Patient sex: F
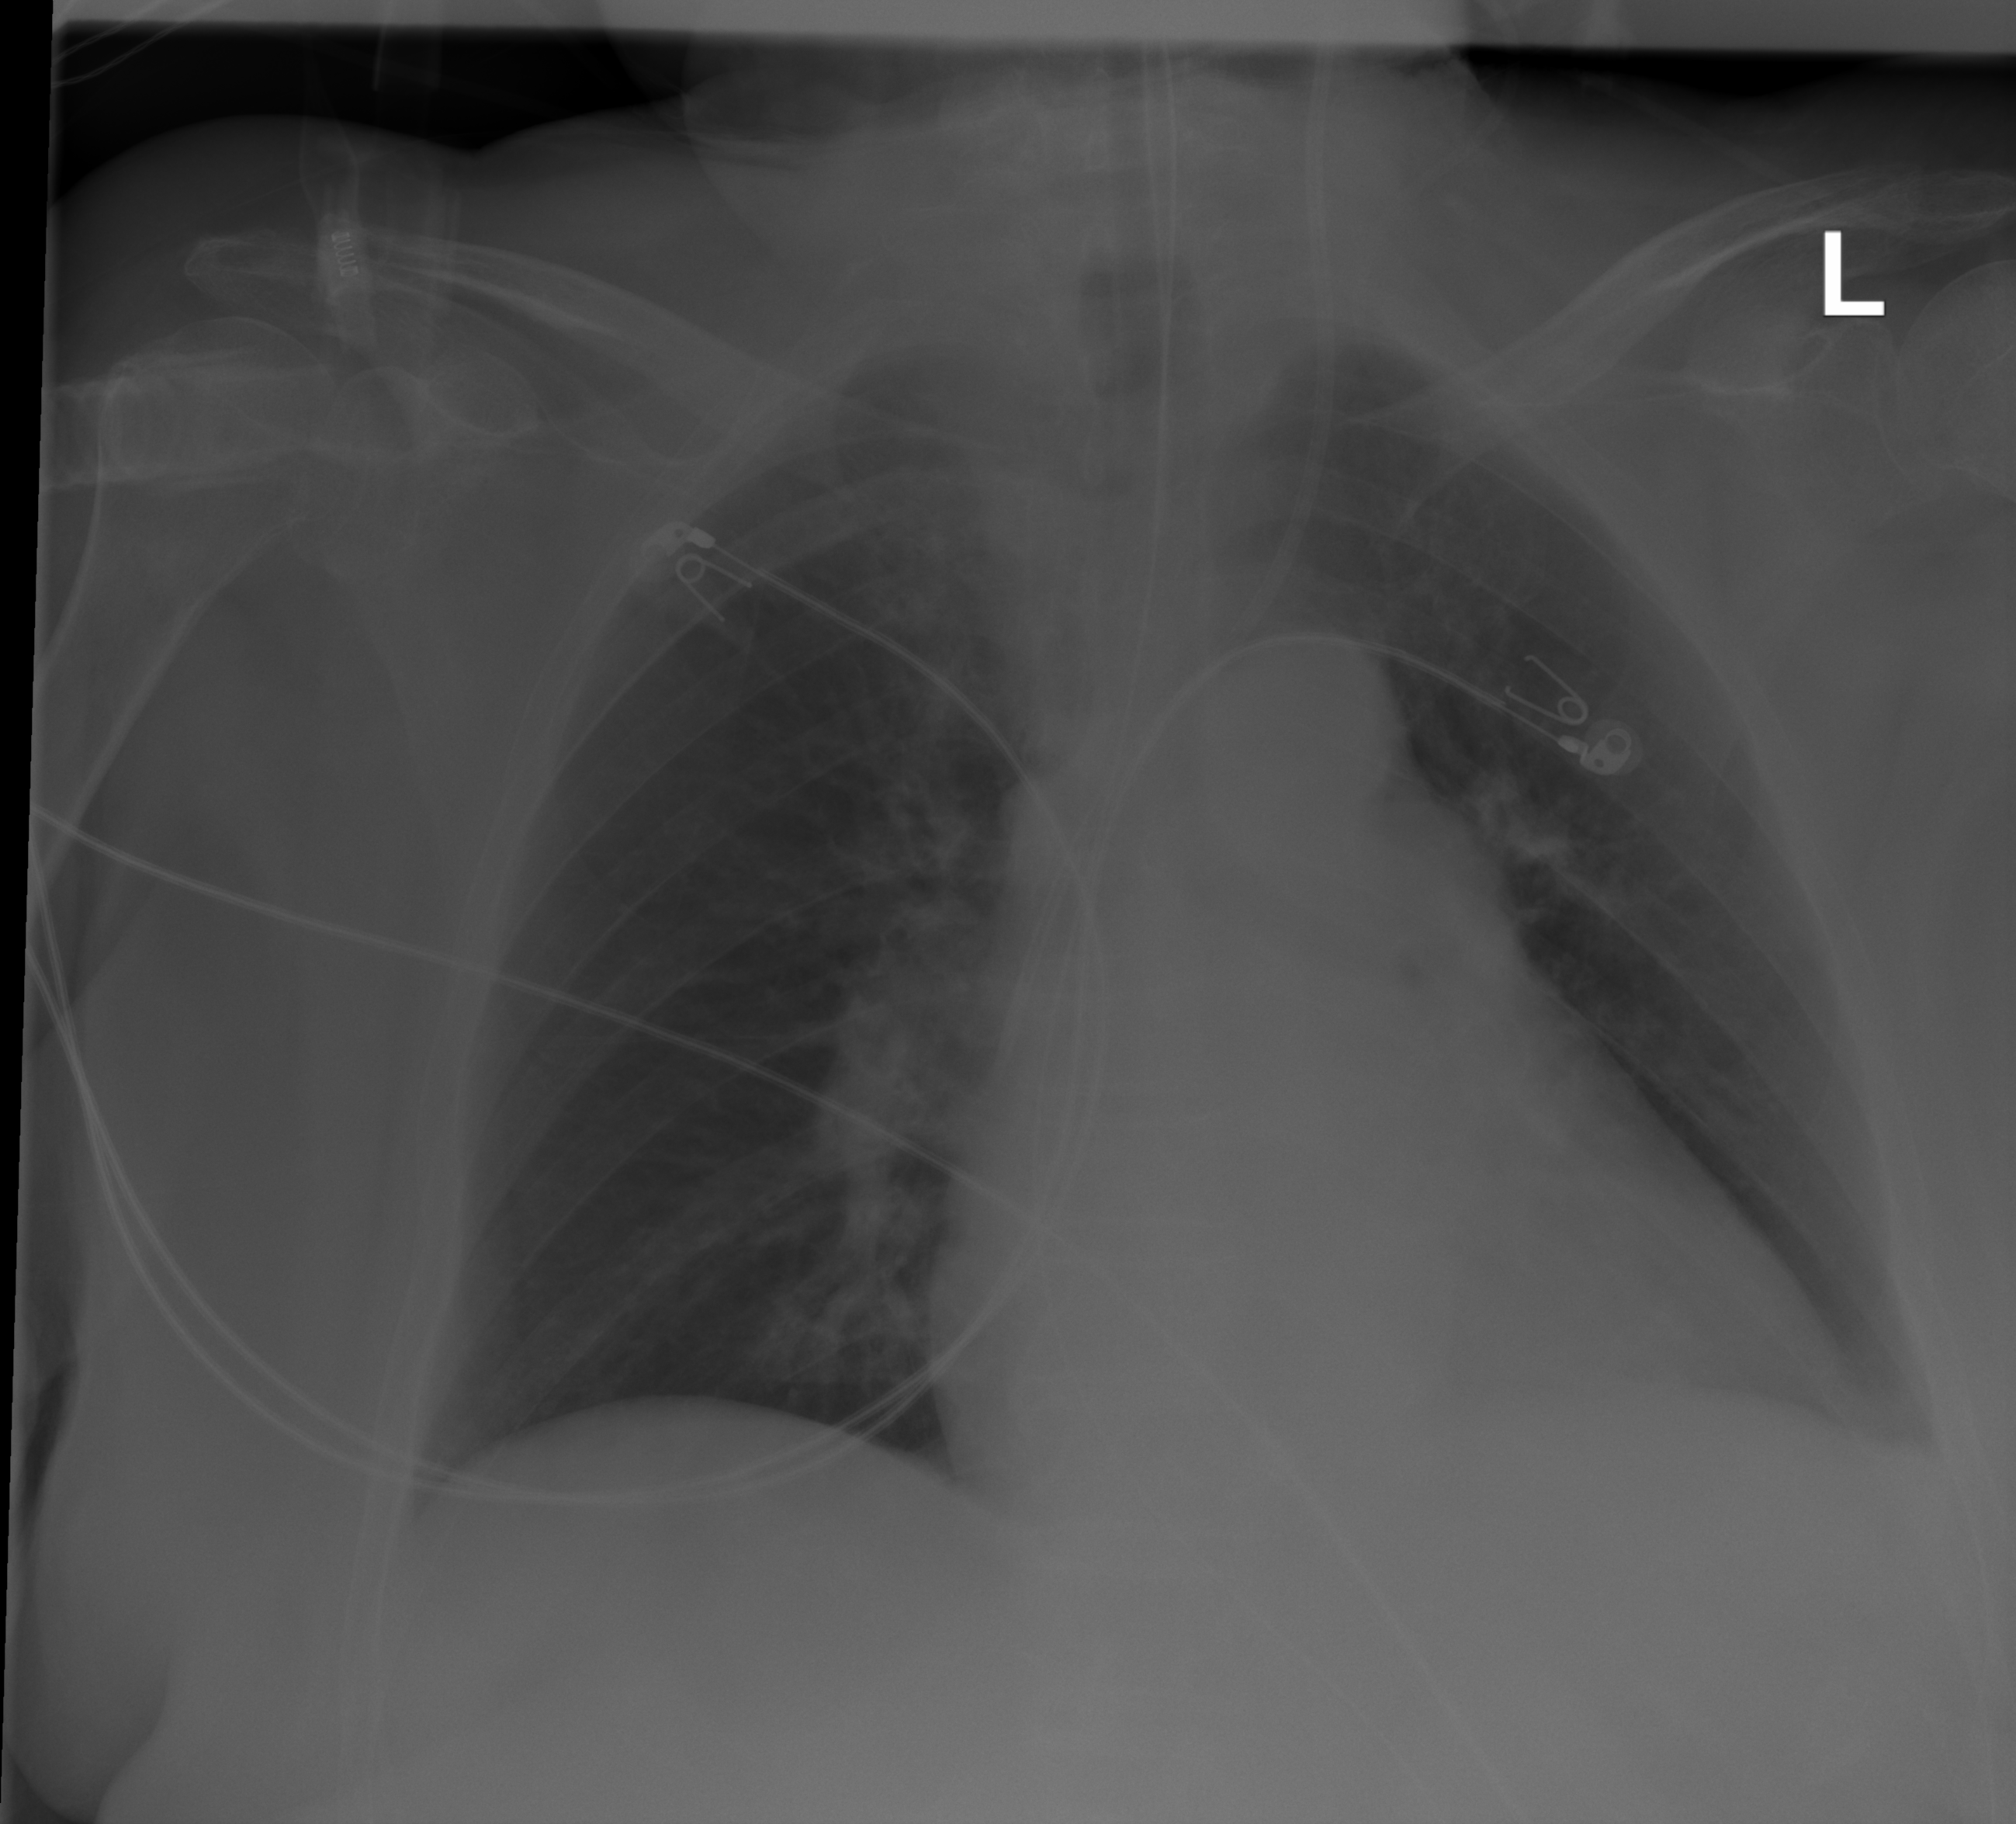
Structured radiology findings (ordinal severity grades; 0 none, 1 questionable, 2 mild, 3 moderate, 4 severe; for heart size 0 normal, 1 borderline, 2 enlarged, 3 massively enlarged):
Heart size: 1
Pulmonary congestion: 0
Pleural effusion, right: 0
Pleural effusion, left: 2
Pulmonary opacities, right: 0
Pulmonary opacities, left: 0
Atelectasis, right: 0
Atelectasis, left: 2